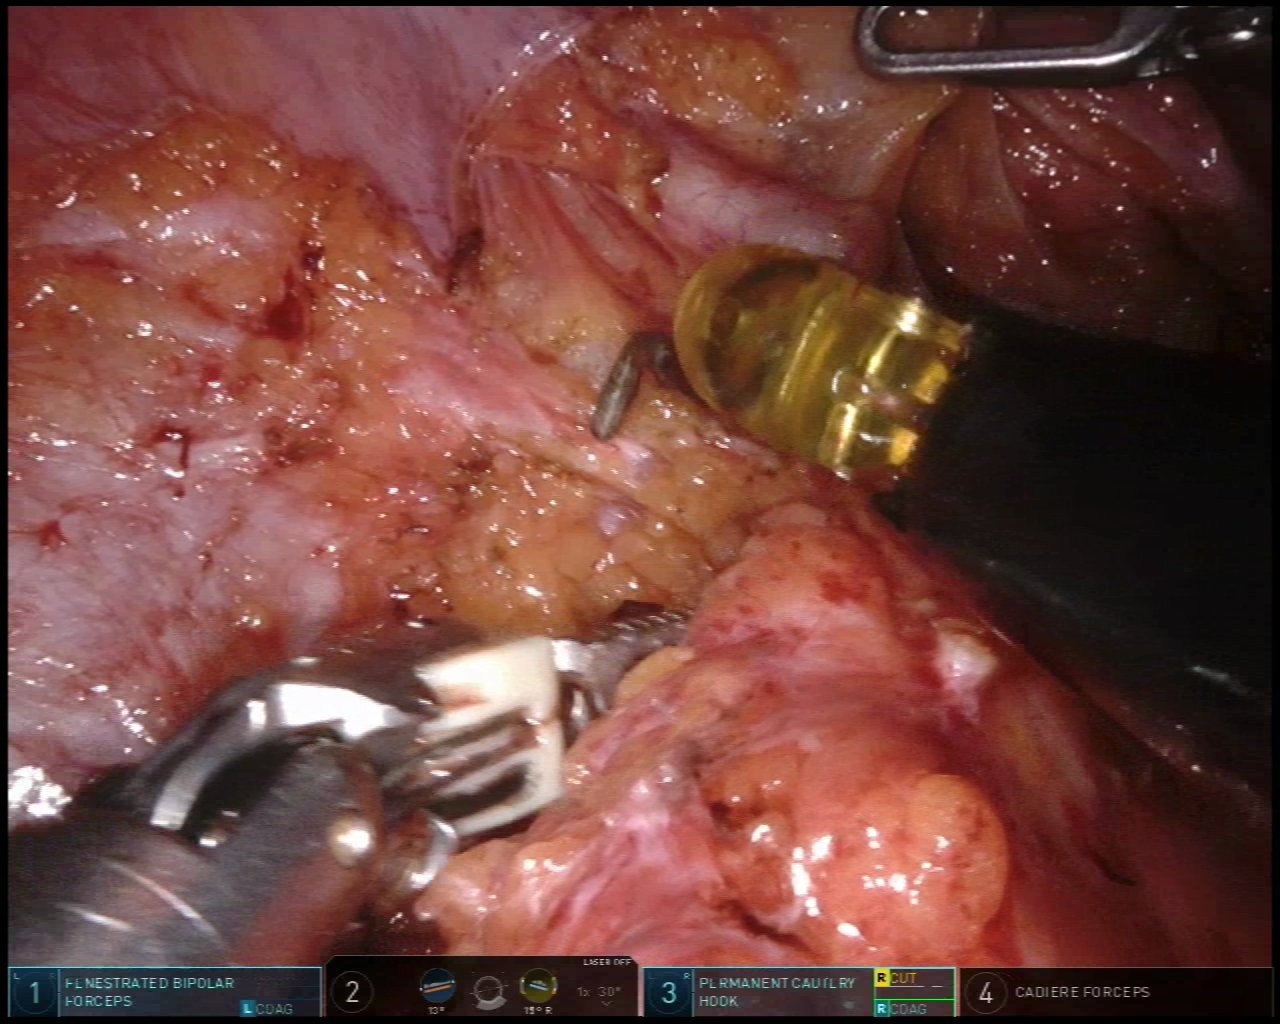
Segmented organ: ureter
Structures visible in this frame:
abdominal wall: yes
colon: no
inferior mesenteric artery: no
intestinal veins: no
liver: no
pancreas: no
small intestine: no
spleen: no
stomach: no
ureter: yes
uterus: no
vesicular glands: no